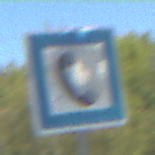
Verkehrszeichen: Fernsprecher
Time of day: Midday
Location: Outdoor (Nature)
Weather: Clear
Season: Summer
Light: Natural